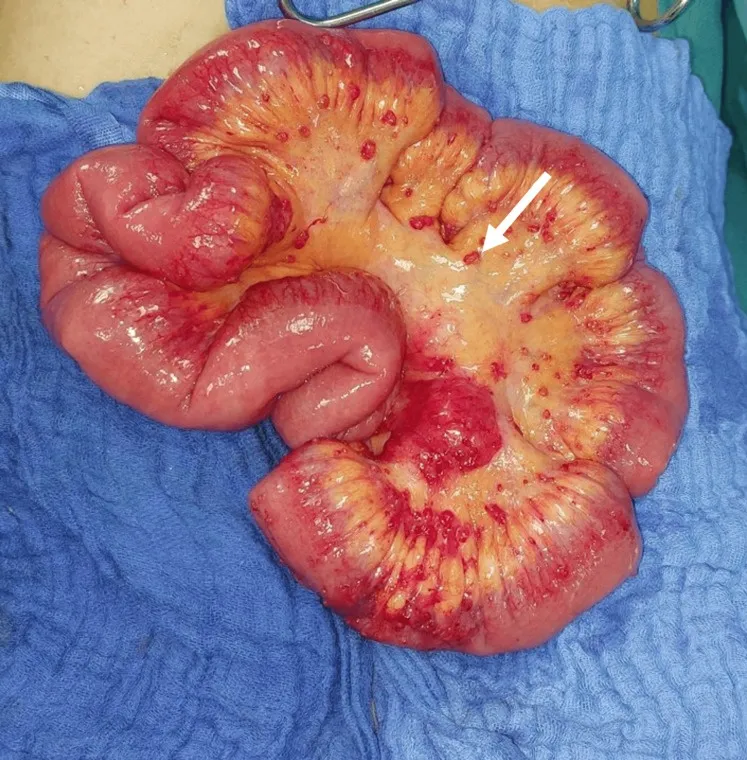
Image of mesenteric granulations suggestive of tuberculosis.
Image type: pathology (fish)